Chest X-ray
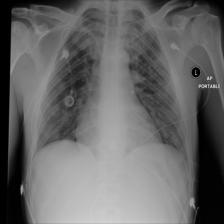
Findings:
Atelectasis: negative
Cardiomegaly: negative
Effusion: negative
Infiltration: negative
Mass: negative
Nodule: positive
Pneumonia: negative
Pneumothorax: negative
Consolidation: negative
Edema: negative
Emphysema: negative
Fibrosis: negative
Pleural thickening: negative
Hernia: negative